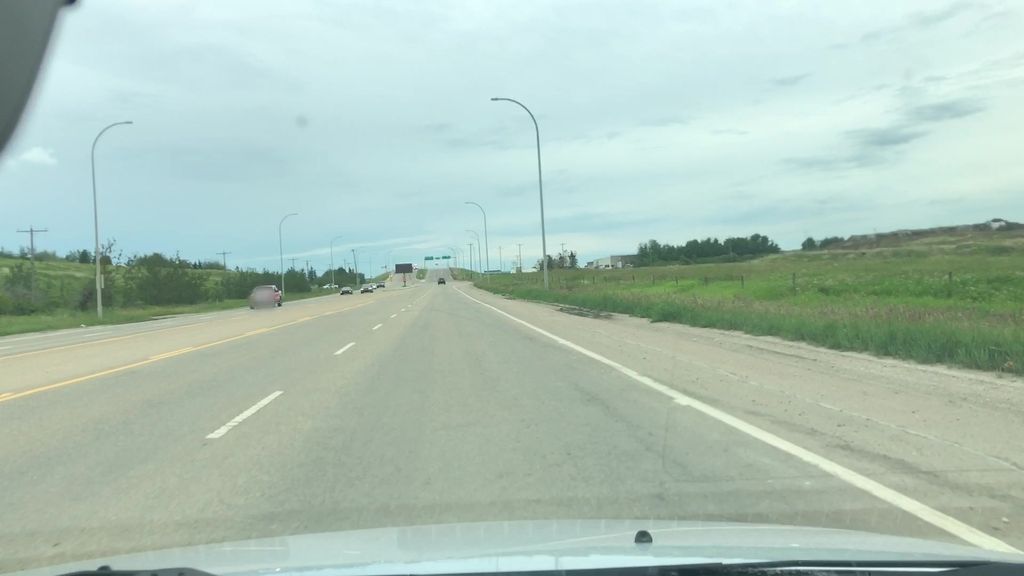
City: edmonton